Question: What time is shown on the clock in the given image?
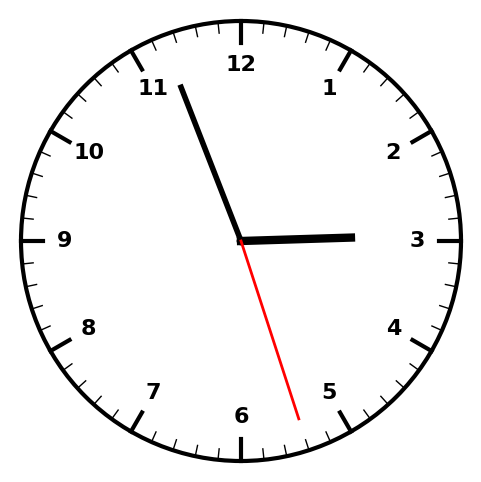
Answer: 02:56:27